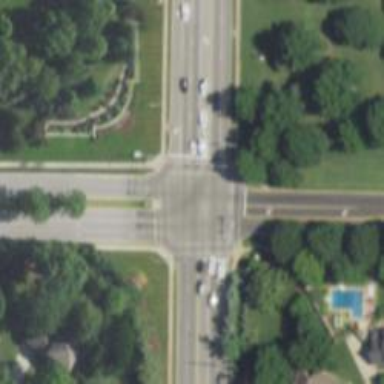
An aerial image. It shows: Road with "through" marking.